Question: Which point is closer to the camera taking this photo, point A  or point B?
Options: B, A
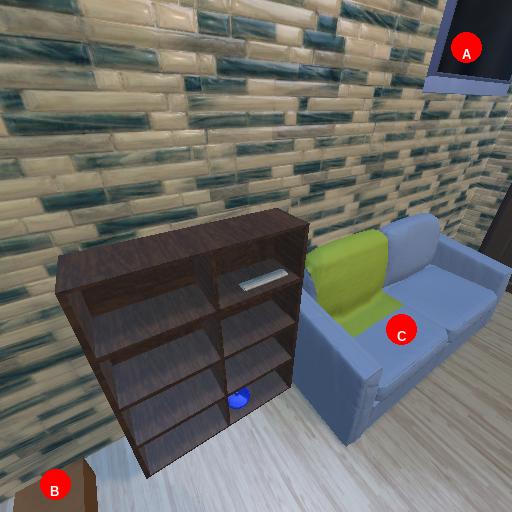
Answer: B